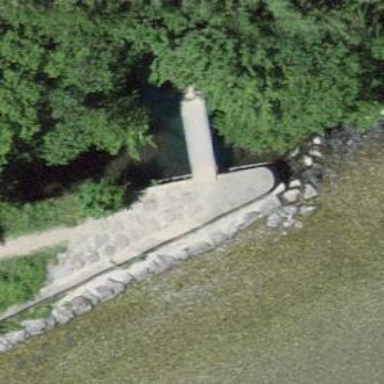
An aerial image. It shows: Concrete bridge over path.